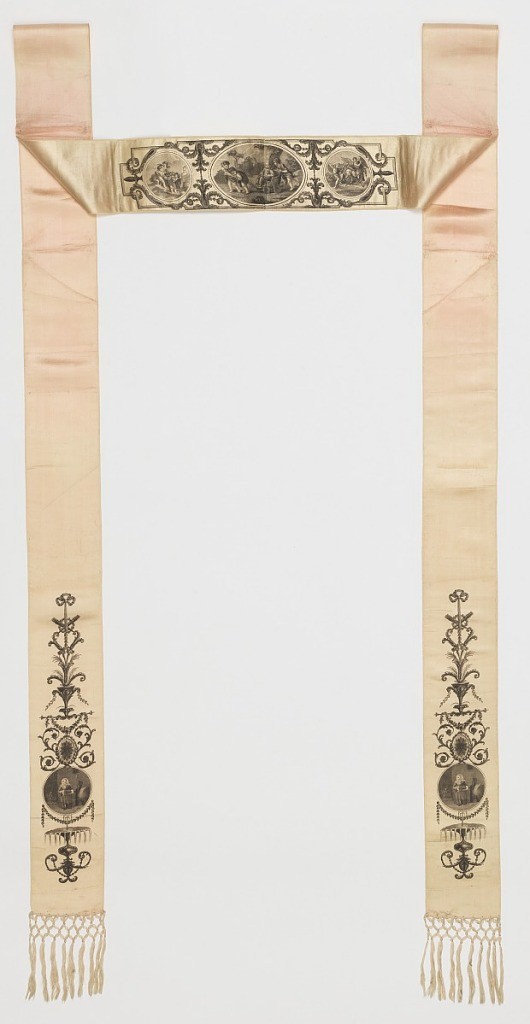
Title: Sash
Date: early 19th century
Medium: silk Technique: printed on satin weave
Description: Sash ornamented in three places with medallions and other neo-classical flourishes. In center, three medallions show cherubs, children at play, and angels holding a foliate picture frame containing a portrait of a gentleman in profile. At the sides are medallions showing a child musician with scrolls, medallions and trophées. Finished at ends with fringe, and hooks and ties to fasten.